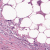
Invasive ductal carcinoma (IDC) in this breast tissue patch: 0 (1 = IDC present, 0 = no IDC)